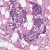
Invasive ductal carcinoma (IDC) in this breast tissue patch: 1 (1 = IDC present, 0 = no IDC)